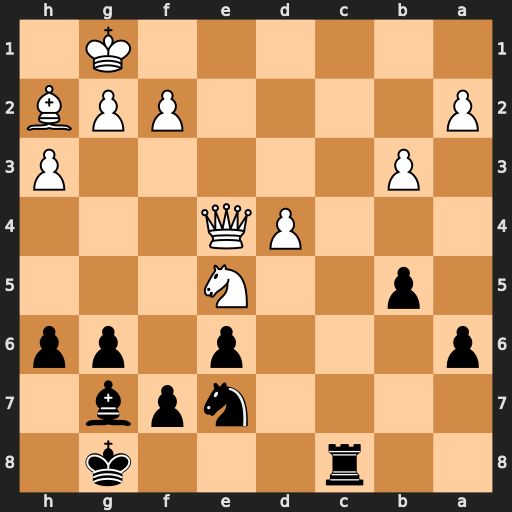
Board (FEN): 2r3k1/4npb1/p3p1pp/1p2N3/3PQ3/1P5P/P4PPB/6K1
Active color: b
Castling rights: -
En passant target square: -
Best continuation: Rc1+ Qe1 Rxe1#